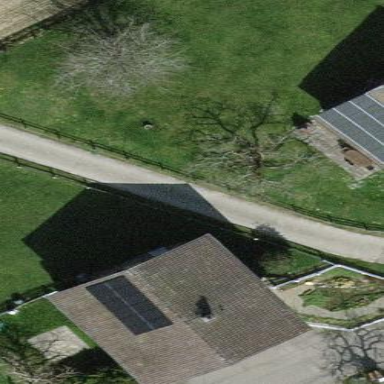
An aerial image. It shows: Simple and straightforward house.